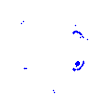
Particle: pion